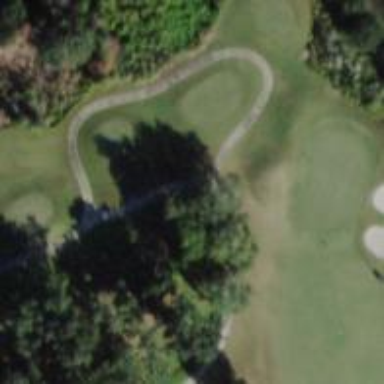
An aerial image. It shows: Golf cartpath that is also road path.